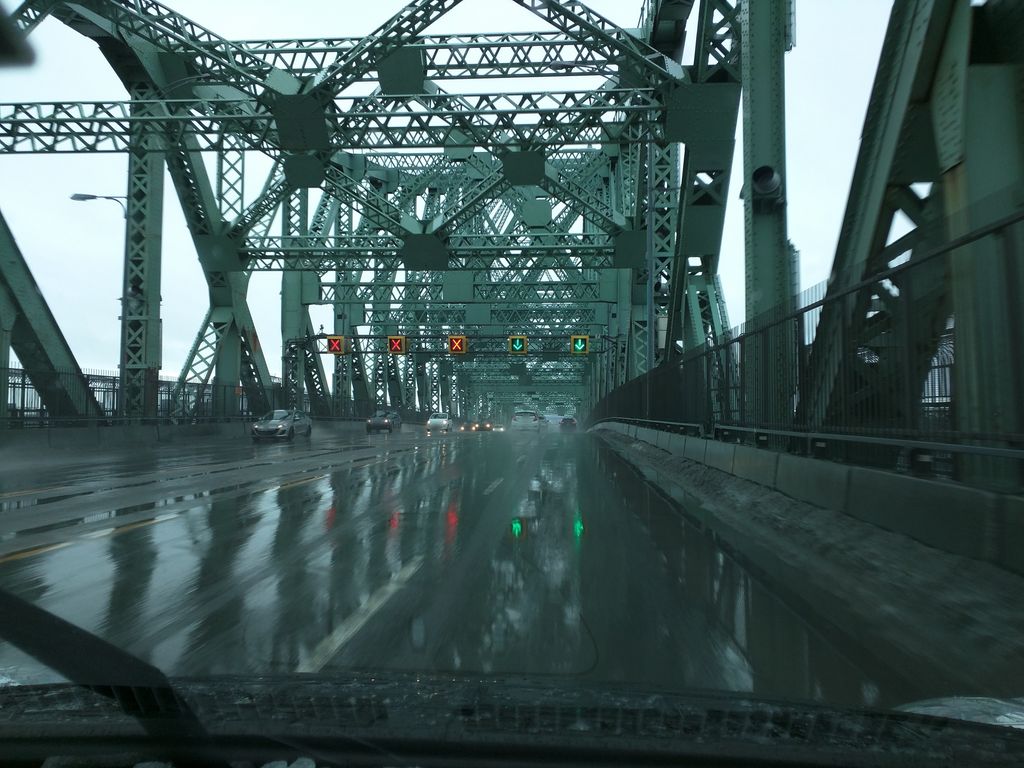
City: montreal